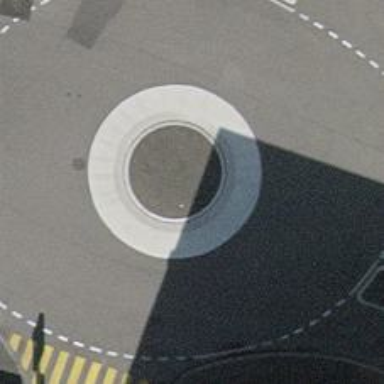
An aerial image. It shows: Mini roundabout on the road.